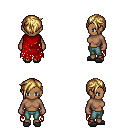
a pixel art fantasy rpg character, female body template, human, dark skin, red tattered cape, teal pants, blonde pixie cut hairstyle, gray slippers, four views (front, back, left, right), 2x2 character sprite sheet, small pixel art, hard edges, no anti-aliasing